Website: bh-photo
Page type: customer-info-address
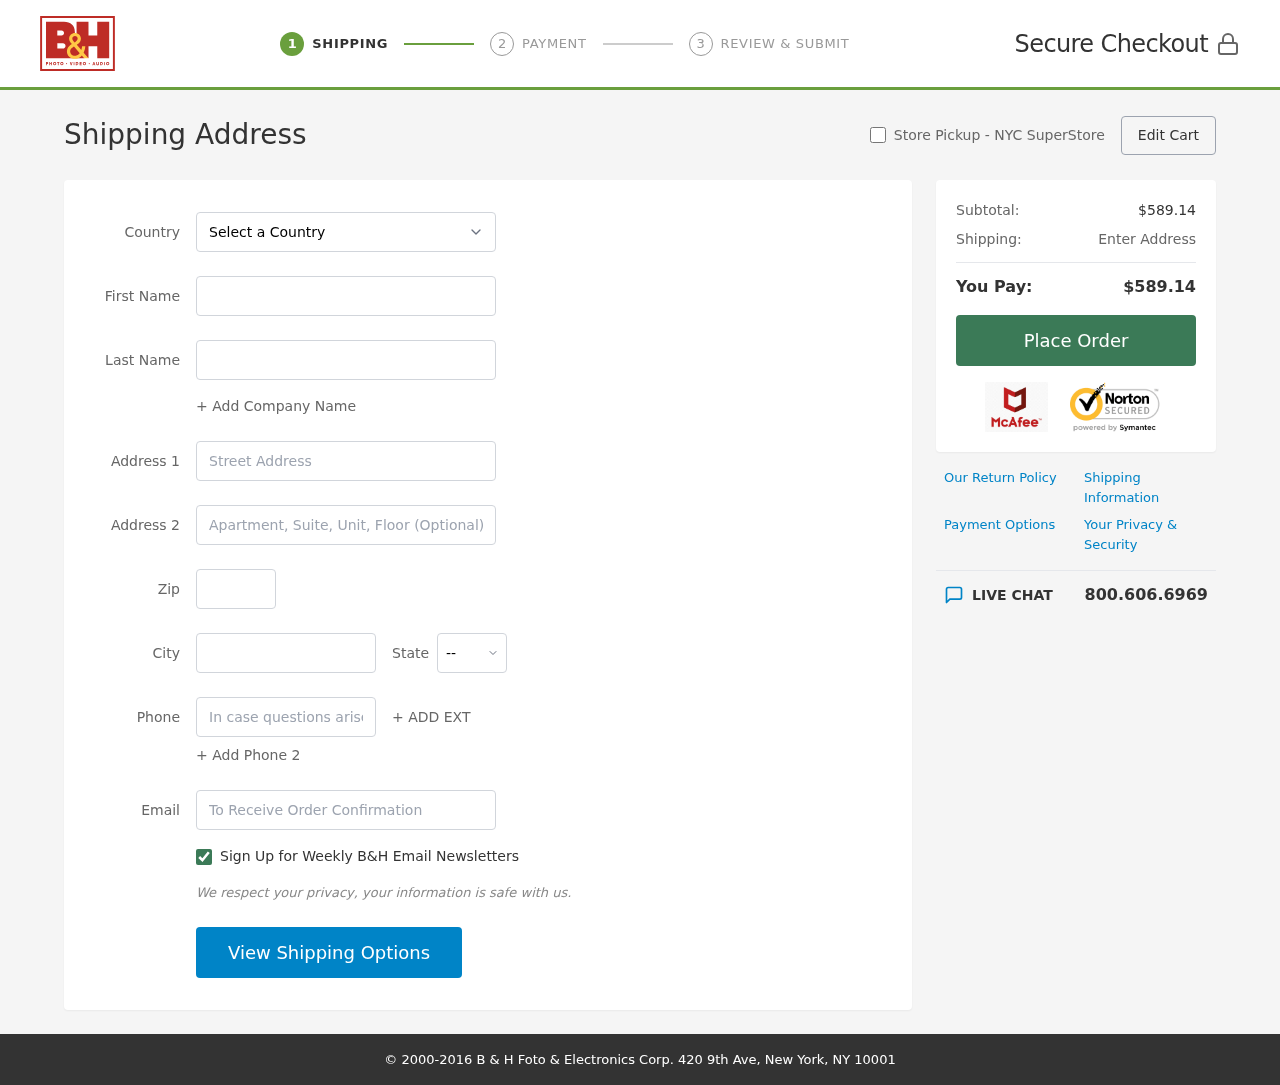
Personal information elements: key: PII_CITY
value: Port Kevin
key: PII_COUNTRY
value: United States
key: PII_EMAIL
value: cheryl.griffith@gmail.com
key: PII_FIRSTNAME
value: Cheryl
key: PII_LASTNAME
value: Griffith
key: PII_PHONE
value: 8725529913
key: PII_POSTCODE
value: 05096
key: PII_STATE_ABBR
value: AK
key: PII_STREET
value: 558 Manuel Loaf
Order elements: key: ORDER_SUBTOTAL
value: $589.14
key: ORDER_TOTAL
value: $589.14